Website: home-depot
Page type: payment
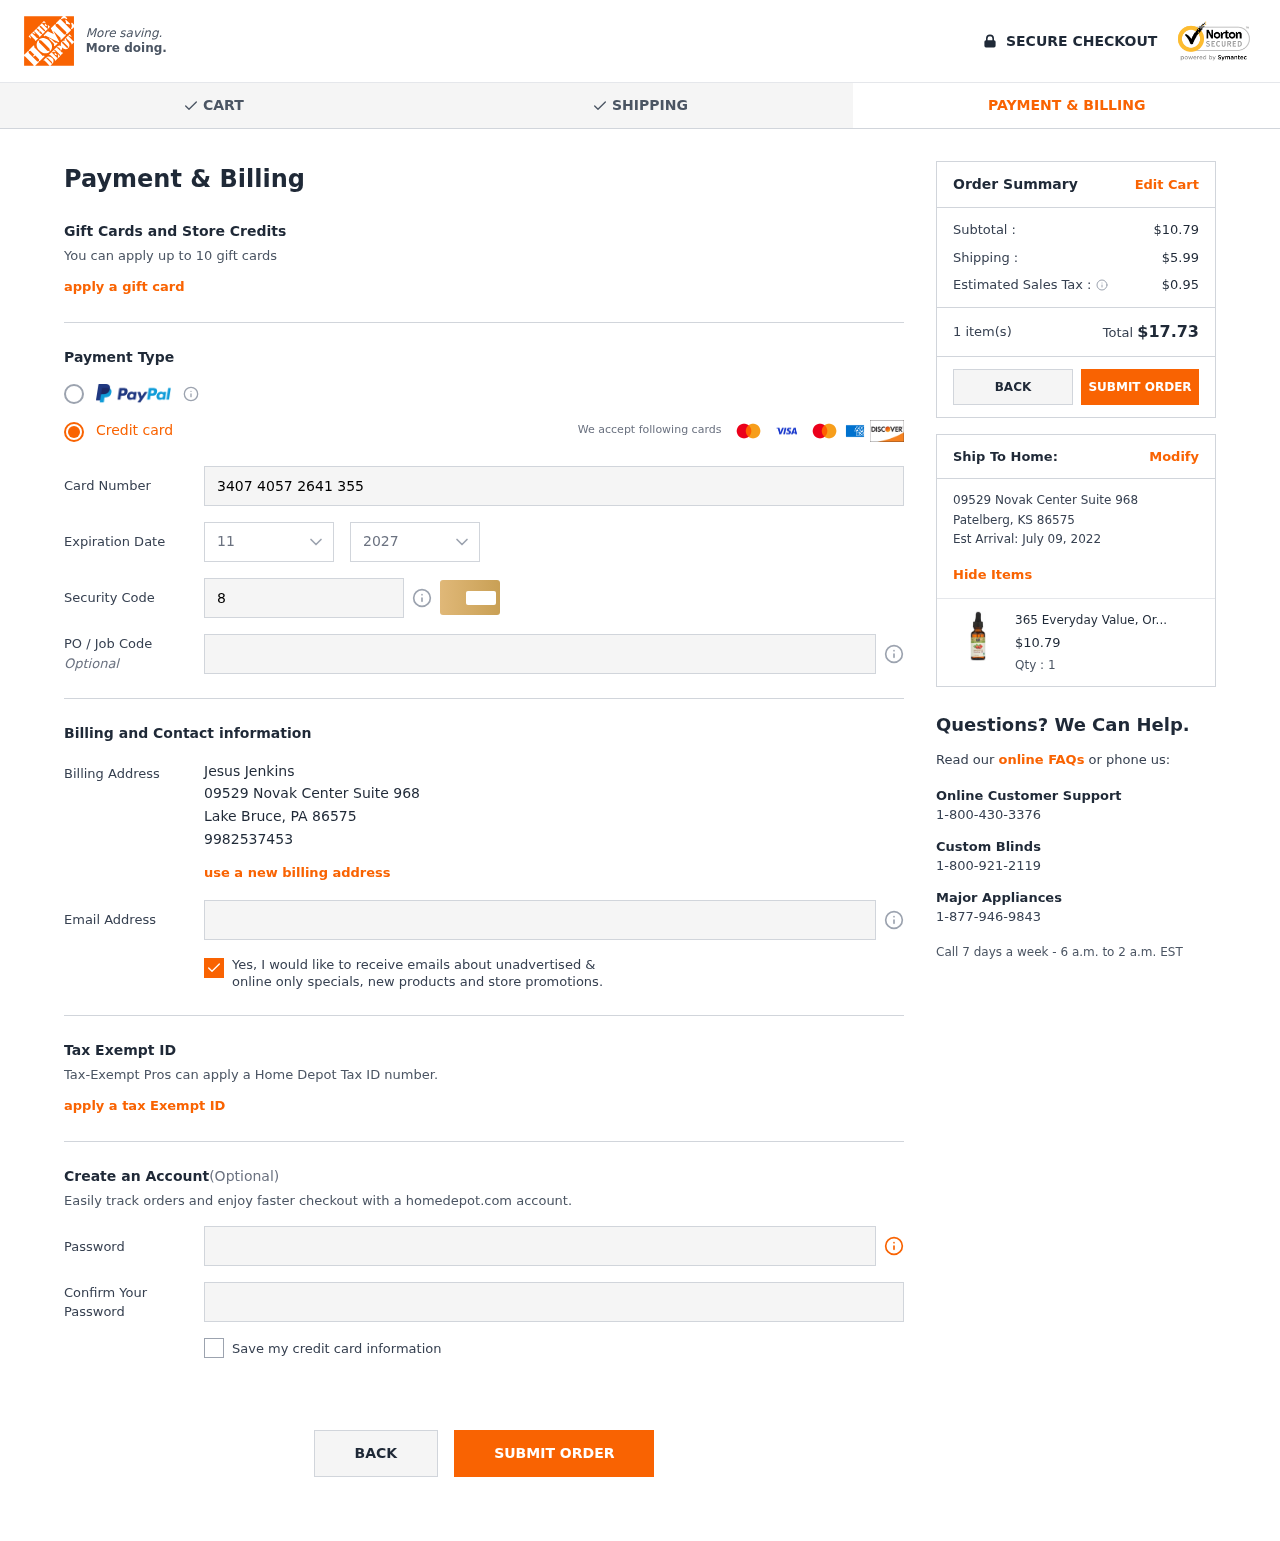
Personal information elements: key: PII_CARD_CVV
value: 8223
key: PII_CARD_EXPIRY_MONTH
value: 11
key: PII_CARD_EXPIRY_YEAR
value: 27
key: PII_CARD_NUMBER
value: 3407 4057 2641 355
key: PII_CITY
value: Lake Bruce
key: PII_CITY2
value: Patelberg
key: PII_EMAIL
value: jjenkins@yahoo.com
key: PII_FULLNAME
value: Jesus Jenkins
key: PII_PHONE
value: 9982537453
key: PII_POSTCODE
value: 86575
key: PII_POSTCODE2
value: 86575
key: PII_STATE_ABBR
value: PA
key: PII_STATE_ABBR2
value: KS
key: PII_STREET
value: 09529 Novak Center Suite 968
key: PII_STREET2
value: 09529 Novak Center Suite 968
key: PII_POSTCODE_FULL
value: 86575
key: PII_POSTCODE_NUMERIC
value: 86575
Product elements: key: PRODUCT1_NAME
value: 365 Everyday Value, Organic Rosehip Oil, 1 fl oz
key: PRODUCT1_PRICE
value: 10.79
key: PRODUCT1_QUANTITY
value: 1
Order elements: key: ORDER_SUBTOTAL
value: $10.79
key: ORDER_SHIPPING_COST
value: $5.99
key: ORDER_TAX
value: $0.95
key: ORDER_NUM_ITEMS
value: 1 item(s)
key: ORDER_TOTAL
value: $17.73
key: ORDER_DELIVERY_DATE
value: July 09, 2022